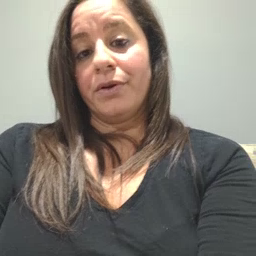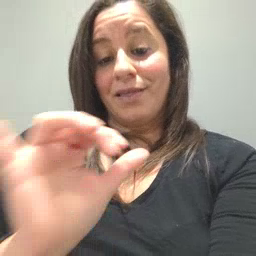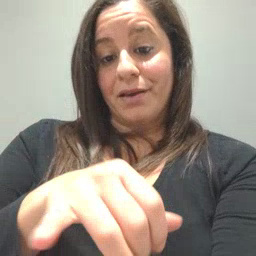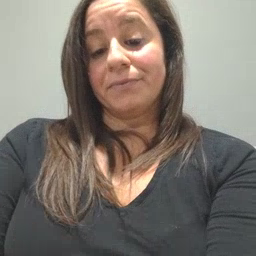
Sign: that